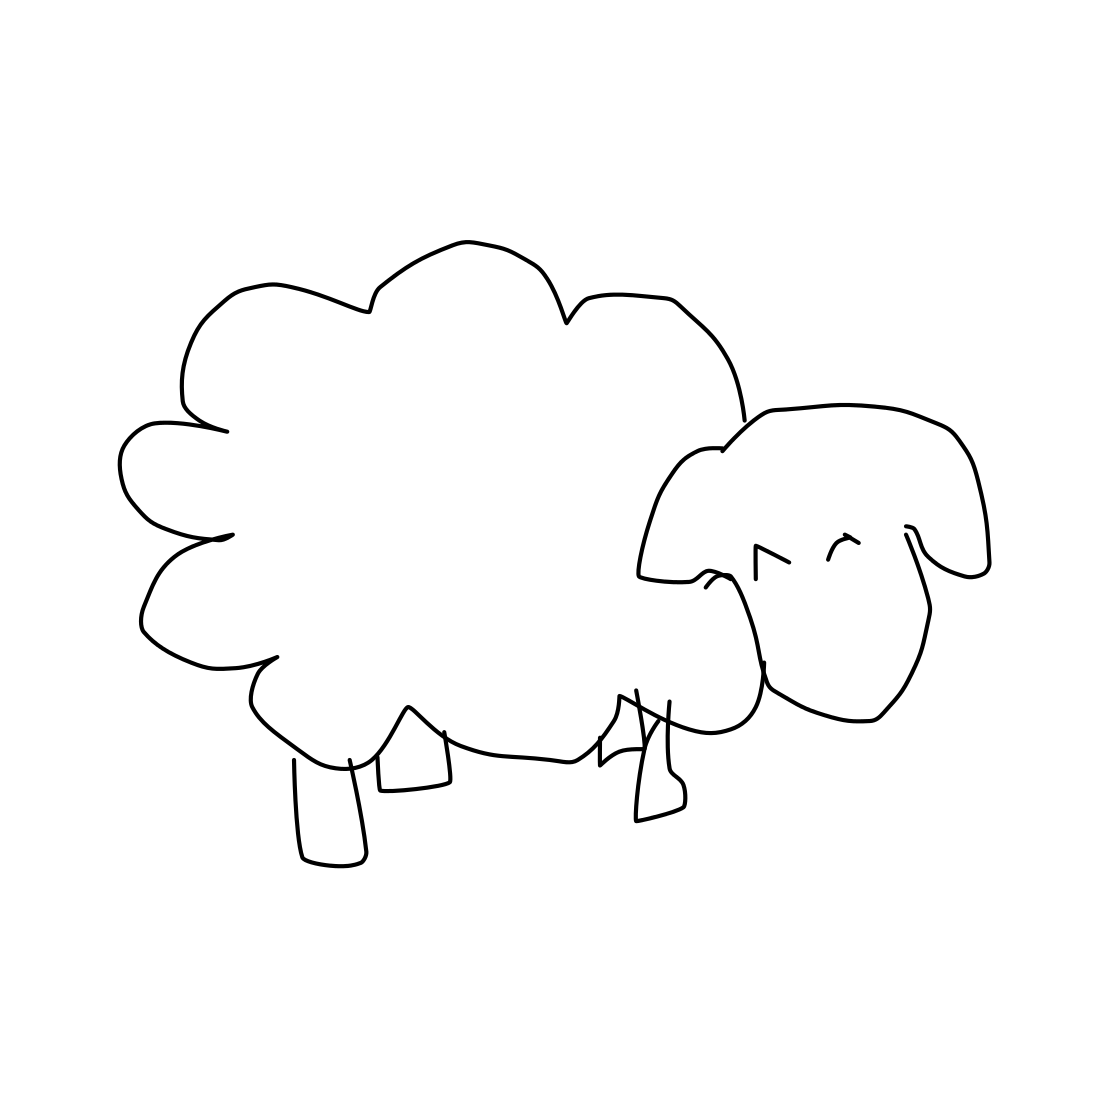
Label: sheep